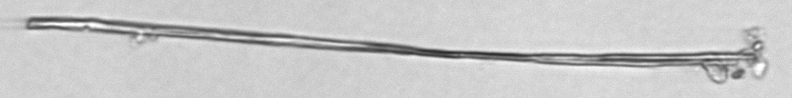
Label: fiber_TAG_external_detritus